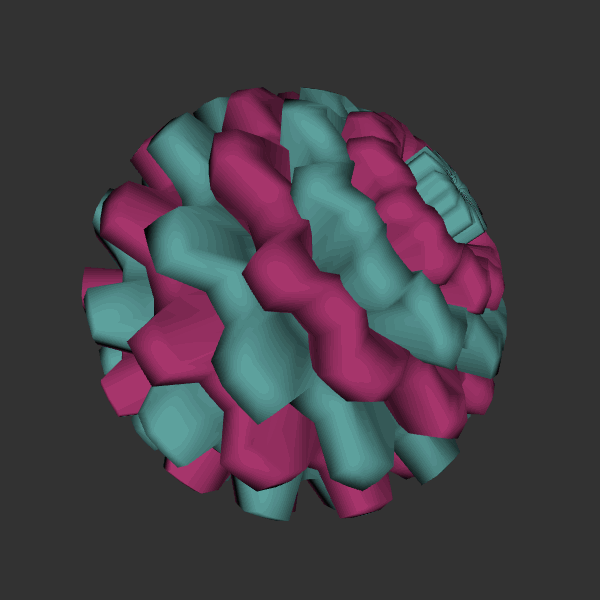
Background: dark